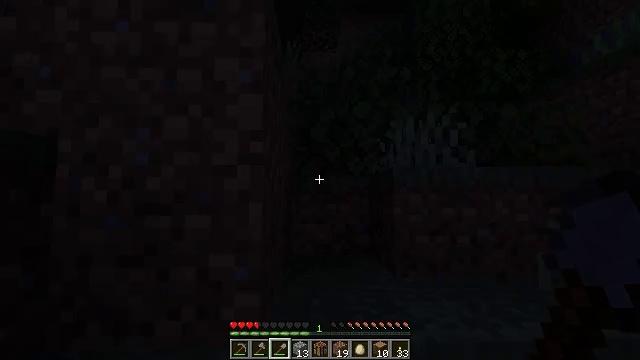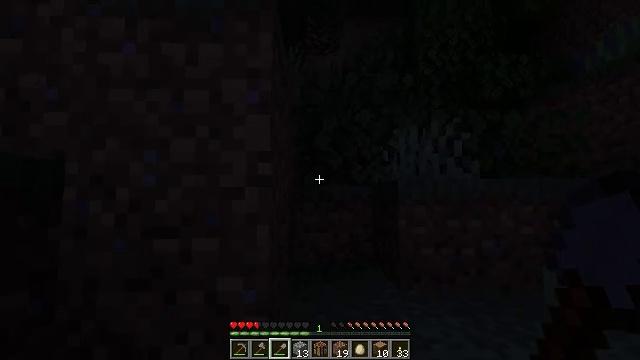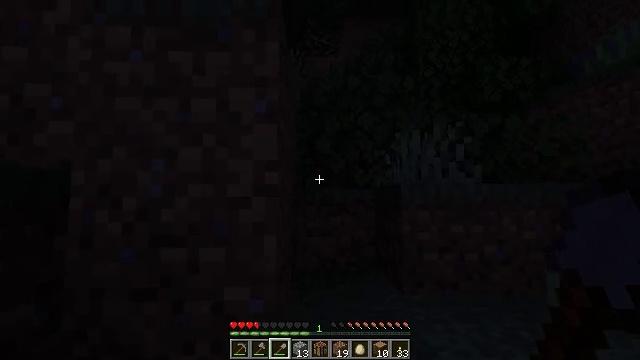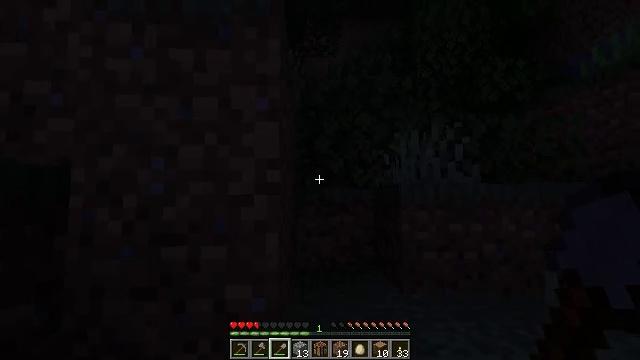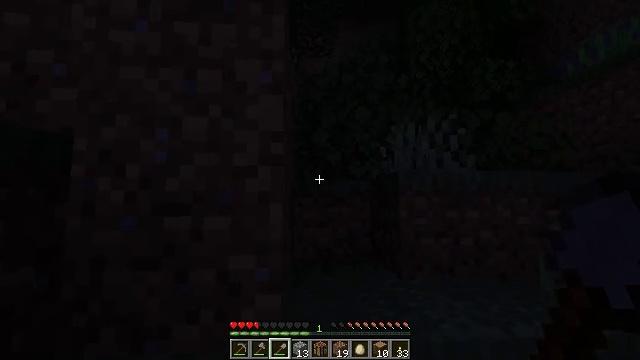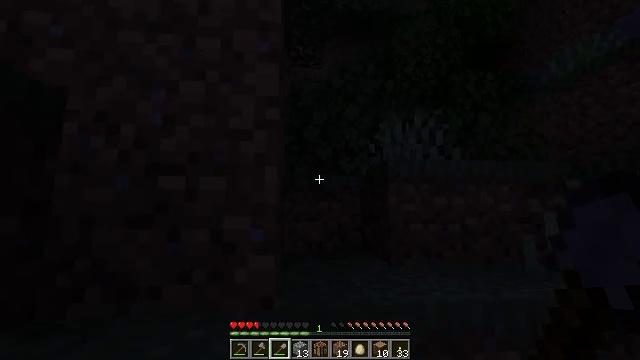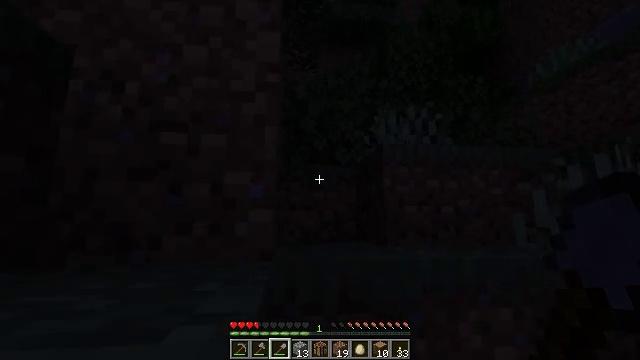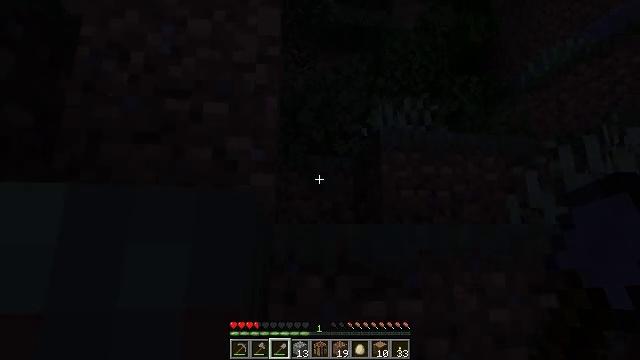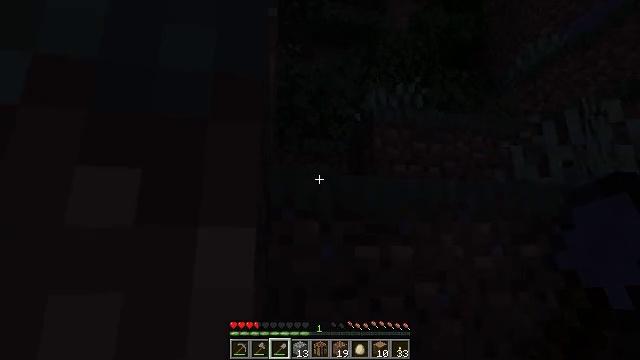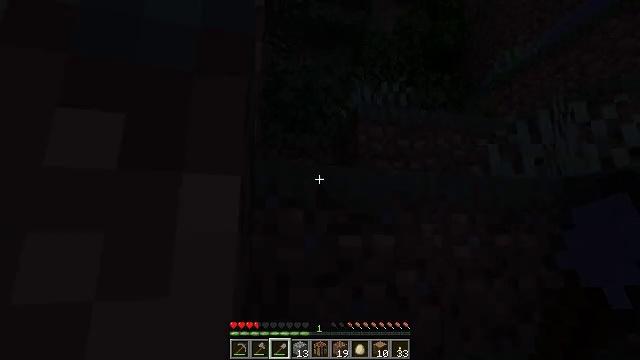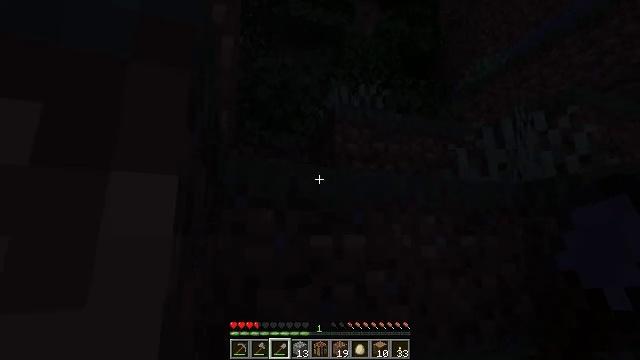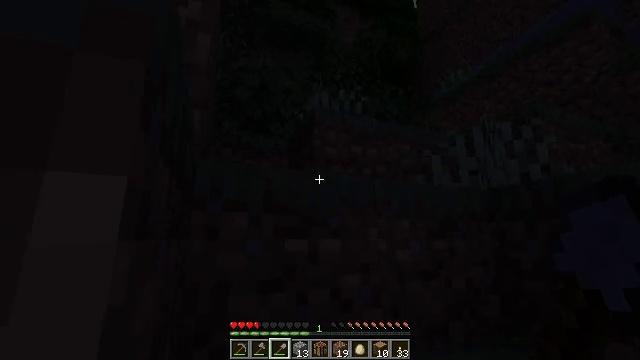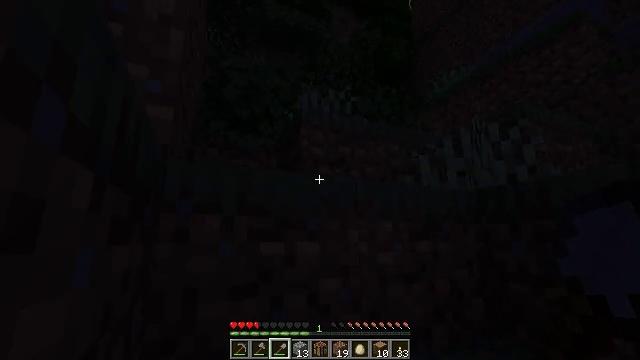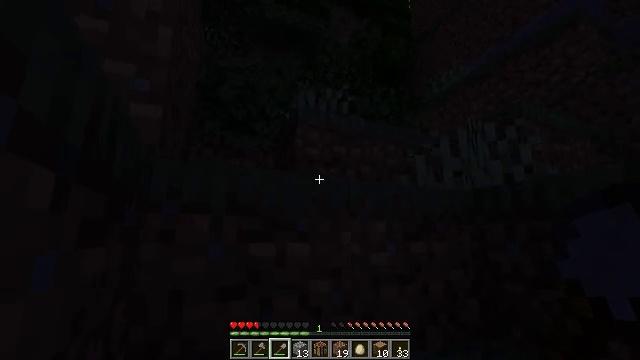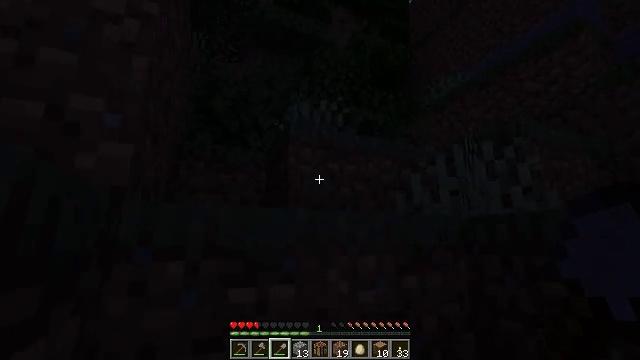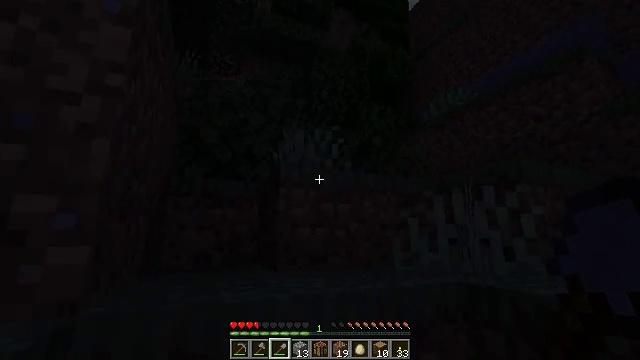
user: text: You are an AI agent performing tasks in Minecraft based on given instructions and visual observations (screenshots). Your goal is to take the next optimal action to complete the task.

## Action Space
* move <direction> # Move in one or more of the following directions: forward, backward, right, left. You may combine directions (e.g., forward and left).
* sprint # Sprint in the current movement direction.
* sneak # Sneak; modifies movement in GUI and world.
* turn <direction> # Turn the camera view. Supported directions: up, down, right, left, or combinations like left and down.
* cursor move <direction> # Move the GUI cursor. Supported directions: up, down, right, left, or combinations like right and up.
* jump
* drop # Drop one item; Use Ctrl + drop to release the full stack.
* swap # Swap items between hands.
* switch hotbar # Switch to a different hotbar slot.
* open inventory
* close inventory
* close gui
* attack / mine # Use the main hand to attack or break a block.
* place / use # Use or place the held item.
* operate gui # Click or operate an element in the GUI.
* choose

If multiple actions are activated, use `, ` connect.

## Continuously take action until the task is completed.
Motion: motion action
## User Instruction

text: Break the fern to clear the area.
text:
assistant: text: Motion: move forward, jump
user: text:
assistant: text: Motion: move forward, jump
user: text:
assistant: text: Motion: move forward, jump
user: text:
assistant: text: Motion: move forward, turn right and up
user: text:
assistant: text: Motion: move forward, turn right and up
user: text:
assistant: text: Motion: move forward, turn right and up
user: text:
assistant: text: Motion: move forward, turn up
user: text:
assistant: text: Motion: move forward, turn right
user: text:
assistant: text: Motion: move forward, turn right
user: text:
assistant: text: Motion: move forward, turn right
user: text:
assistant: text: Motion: move forward, turn right
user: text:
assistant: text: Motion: move forward
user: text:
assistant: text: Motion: move forward
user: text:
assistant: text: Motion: move forward, jump
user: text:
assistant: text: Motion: move forward, jump
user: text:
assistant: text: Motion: move forward, jump
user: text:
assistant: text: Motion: move forward, jump
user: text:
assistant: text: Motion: move forward, turn left
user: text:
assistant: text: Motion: move forward, turn left
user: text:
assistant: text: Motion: move forward
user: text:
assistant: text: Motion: move forward
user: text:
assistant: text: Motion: move forward
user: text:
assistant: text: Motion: move forward
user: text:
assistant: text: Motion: move forward, jump
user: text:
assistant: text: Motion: move forward, jump
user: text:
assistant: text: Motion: move forward, jump
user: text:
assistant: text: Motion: move forward
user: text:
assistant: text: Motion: move forward
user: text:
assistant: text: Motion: move forward
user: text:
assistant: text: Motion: move forward